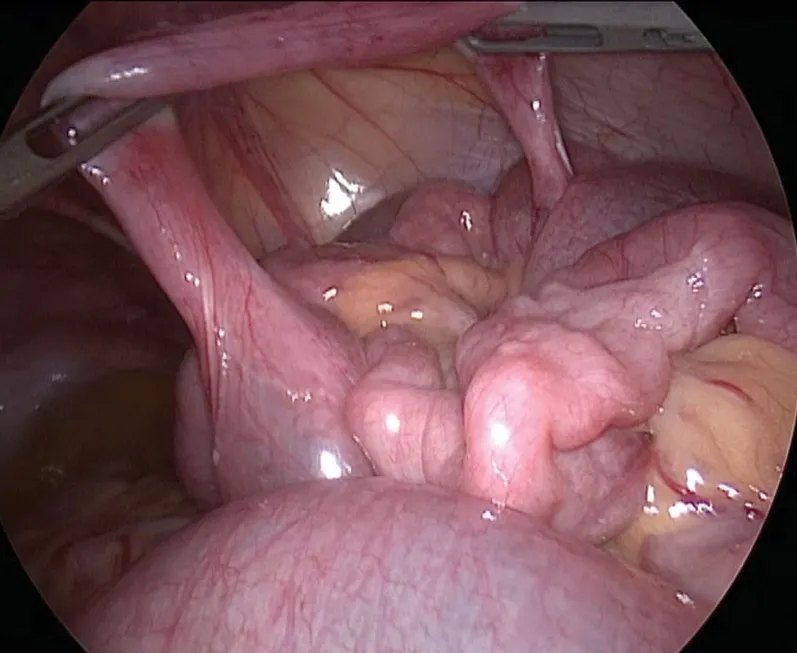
First view of Meckel's diverticulum. The structure is not inflammatory, with the same vascularization of the rest of the bowel.
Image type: endoscopy (airway_endoscopy)